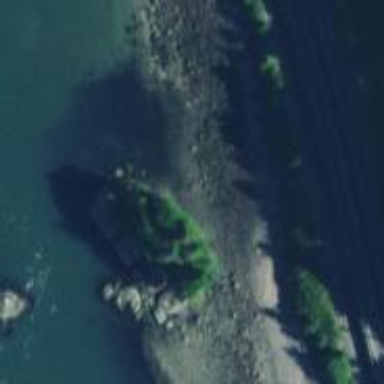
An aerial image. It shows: Natural rock reef.